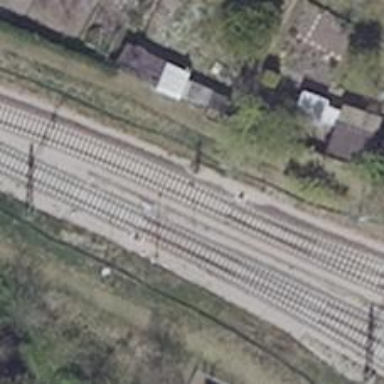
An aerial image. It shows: Railway switch with the turnout on the left side.